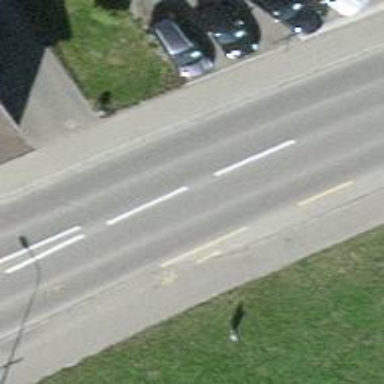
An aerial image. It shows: Asphalt cycleway.